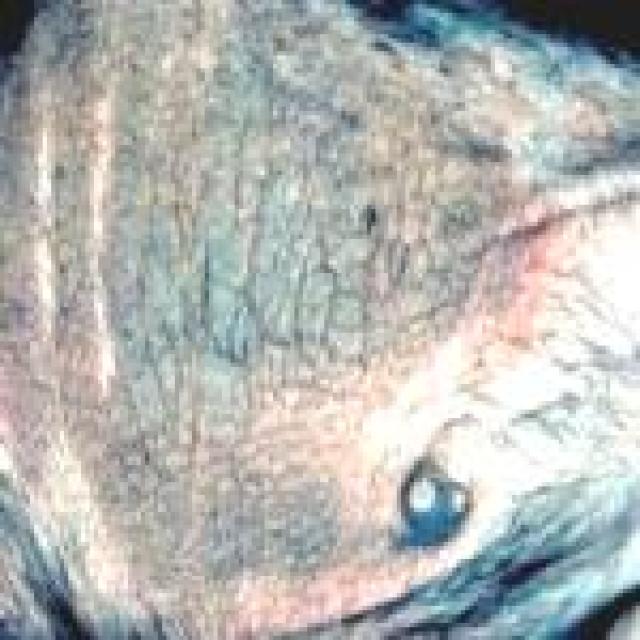
Canine fungal skin infection — characterized by alopecia, scaling, crusting, and circular lesions. Common agents include Malassezia and Candida species.